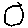
Label: hexagon